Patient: sex F, age 26
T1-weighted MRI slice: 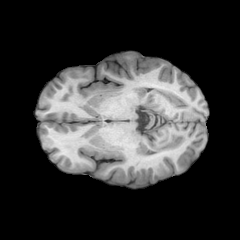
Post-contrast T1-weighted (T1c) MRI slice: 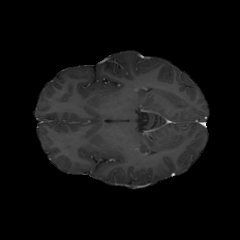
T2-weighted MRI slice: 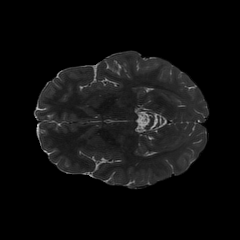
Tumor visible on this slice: no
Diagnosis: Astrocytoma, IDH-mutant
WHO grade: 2